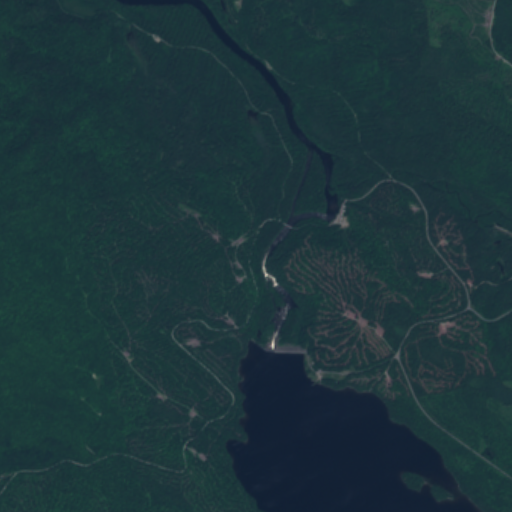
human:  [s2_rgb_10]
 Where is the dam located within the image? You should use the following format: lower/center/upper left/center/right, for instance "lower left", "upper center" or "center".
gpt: The dam is located in the lower center of the image.
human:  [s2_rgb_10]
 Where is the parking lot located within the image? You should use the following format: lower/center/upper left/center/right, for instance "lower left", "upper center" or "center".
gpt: The parking lot is located in the center right of the image.
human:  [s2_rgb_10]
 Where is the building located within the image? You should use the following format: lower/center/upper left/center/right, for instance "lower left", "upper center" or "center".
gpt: The building is located in the lower right of the image.
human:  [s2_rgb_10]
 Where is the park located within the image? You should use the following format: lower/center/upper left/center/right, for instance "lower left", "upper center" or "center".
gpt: There is no park in the image.